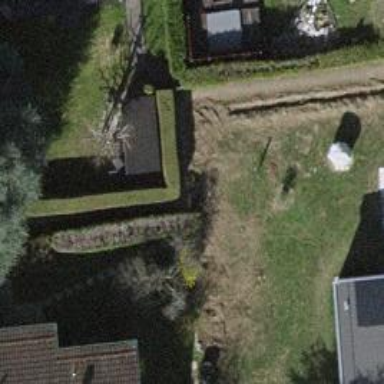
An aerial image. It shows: Hedge barrier.